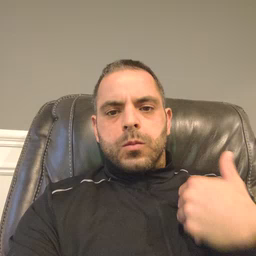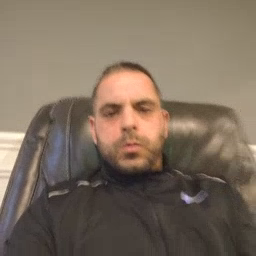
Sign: snack